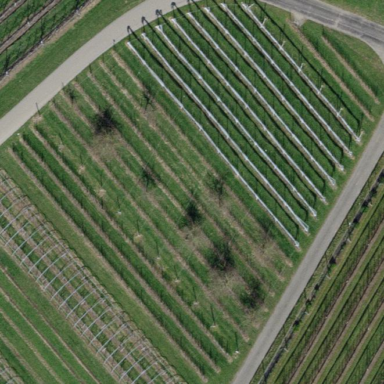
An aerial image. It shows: Orchard.